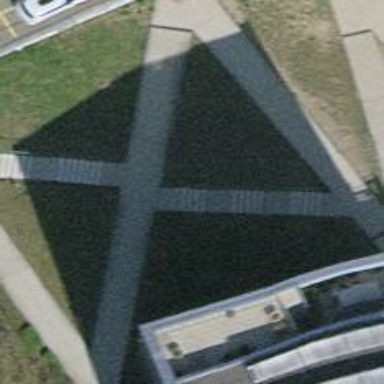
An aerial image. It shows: Set of concrete steps.